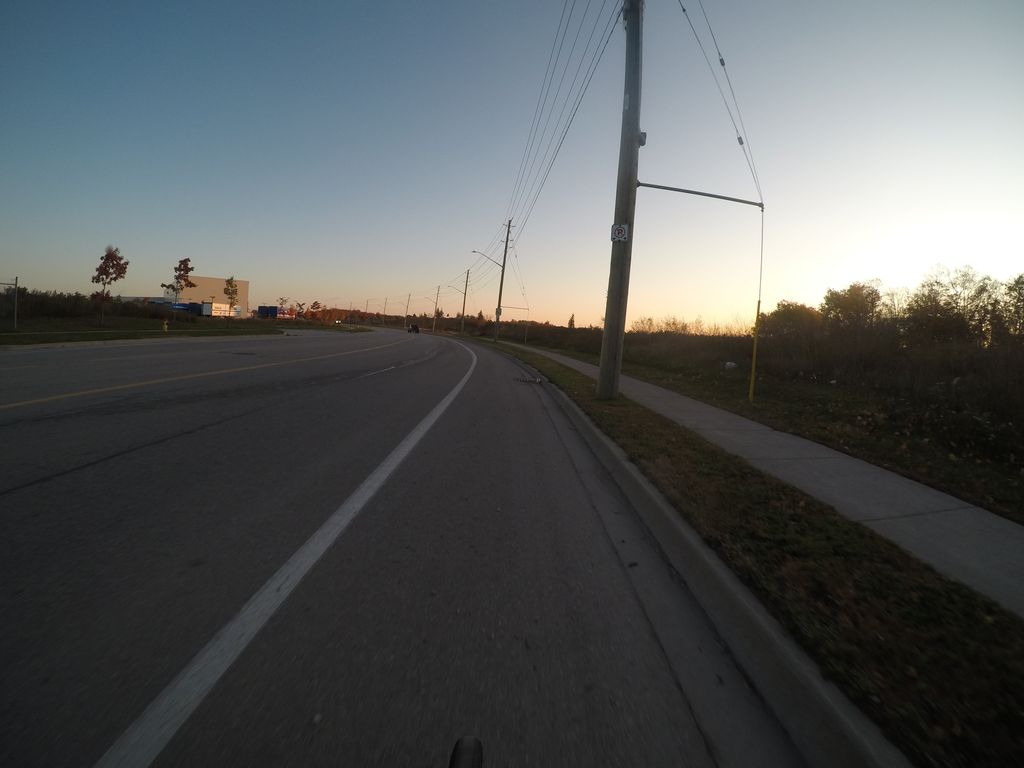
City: kitchener-waterloo